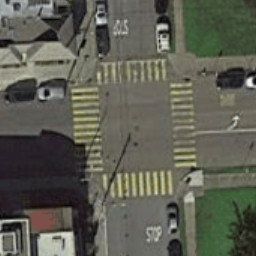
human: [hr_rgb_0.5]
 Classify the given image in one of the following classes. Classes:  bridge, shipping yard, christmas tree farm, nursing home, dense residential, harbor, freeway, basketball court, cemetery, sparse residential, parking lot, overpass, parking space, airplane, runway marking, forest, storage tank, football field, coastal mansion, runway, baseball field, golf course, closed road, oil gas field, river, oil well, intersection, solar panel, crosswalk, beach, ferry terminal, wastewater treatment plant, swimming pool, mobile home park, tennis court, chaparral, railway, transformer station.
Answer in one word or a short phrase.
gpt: crosswalk